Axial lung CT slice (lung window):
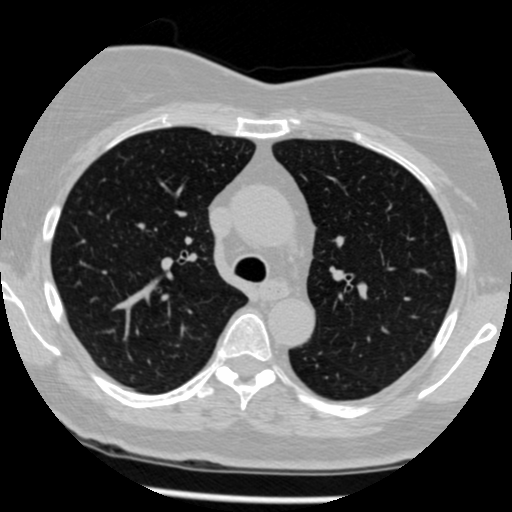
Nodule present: no